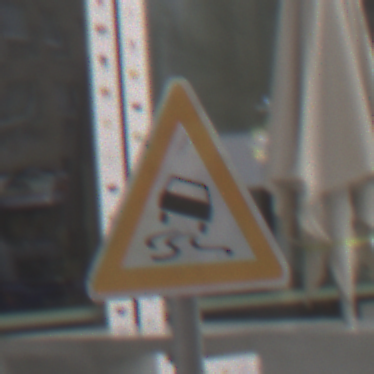
Verkehrszeichen: SchleuderOderRutschgefahr
Umgebung: Outdoor, Urban
Tageszeit: Midday
Wetter: Overcast
Licht: Natural
Jahreszeit: NotSpecified
Kontrast: LowContrast